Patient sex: F
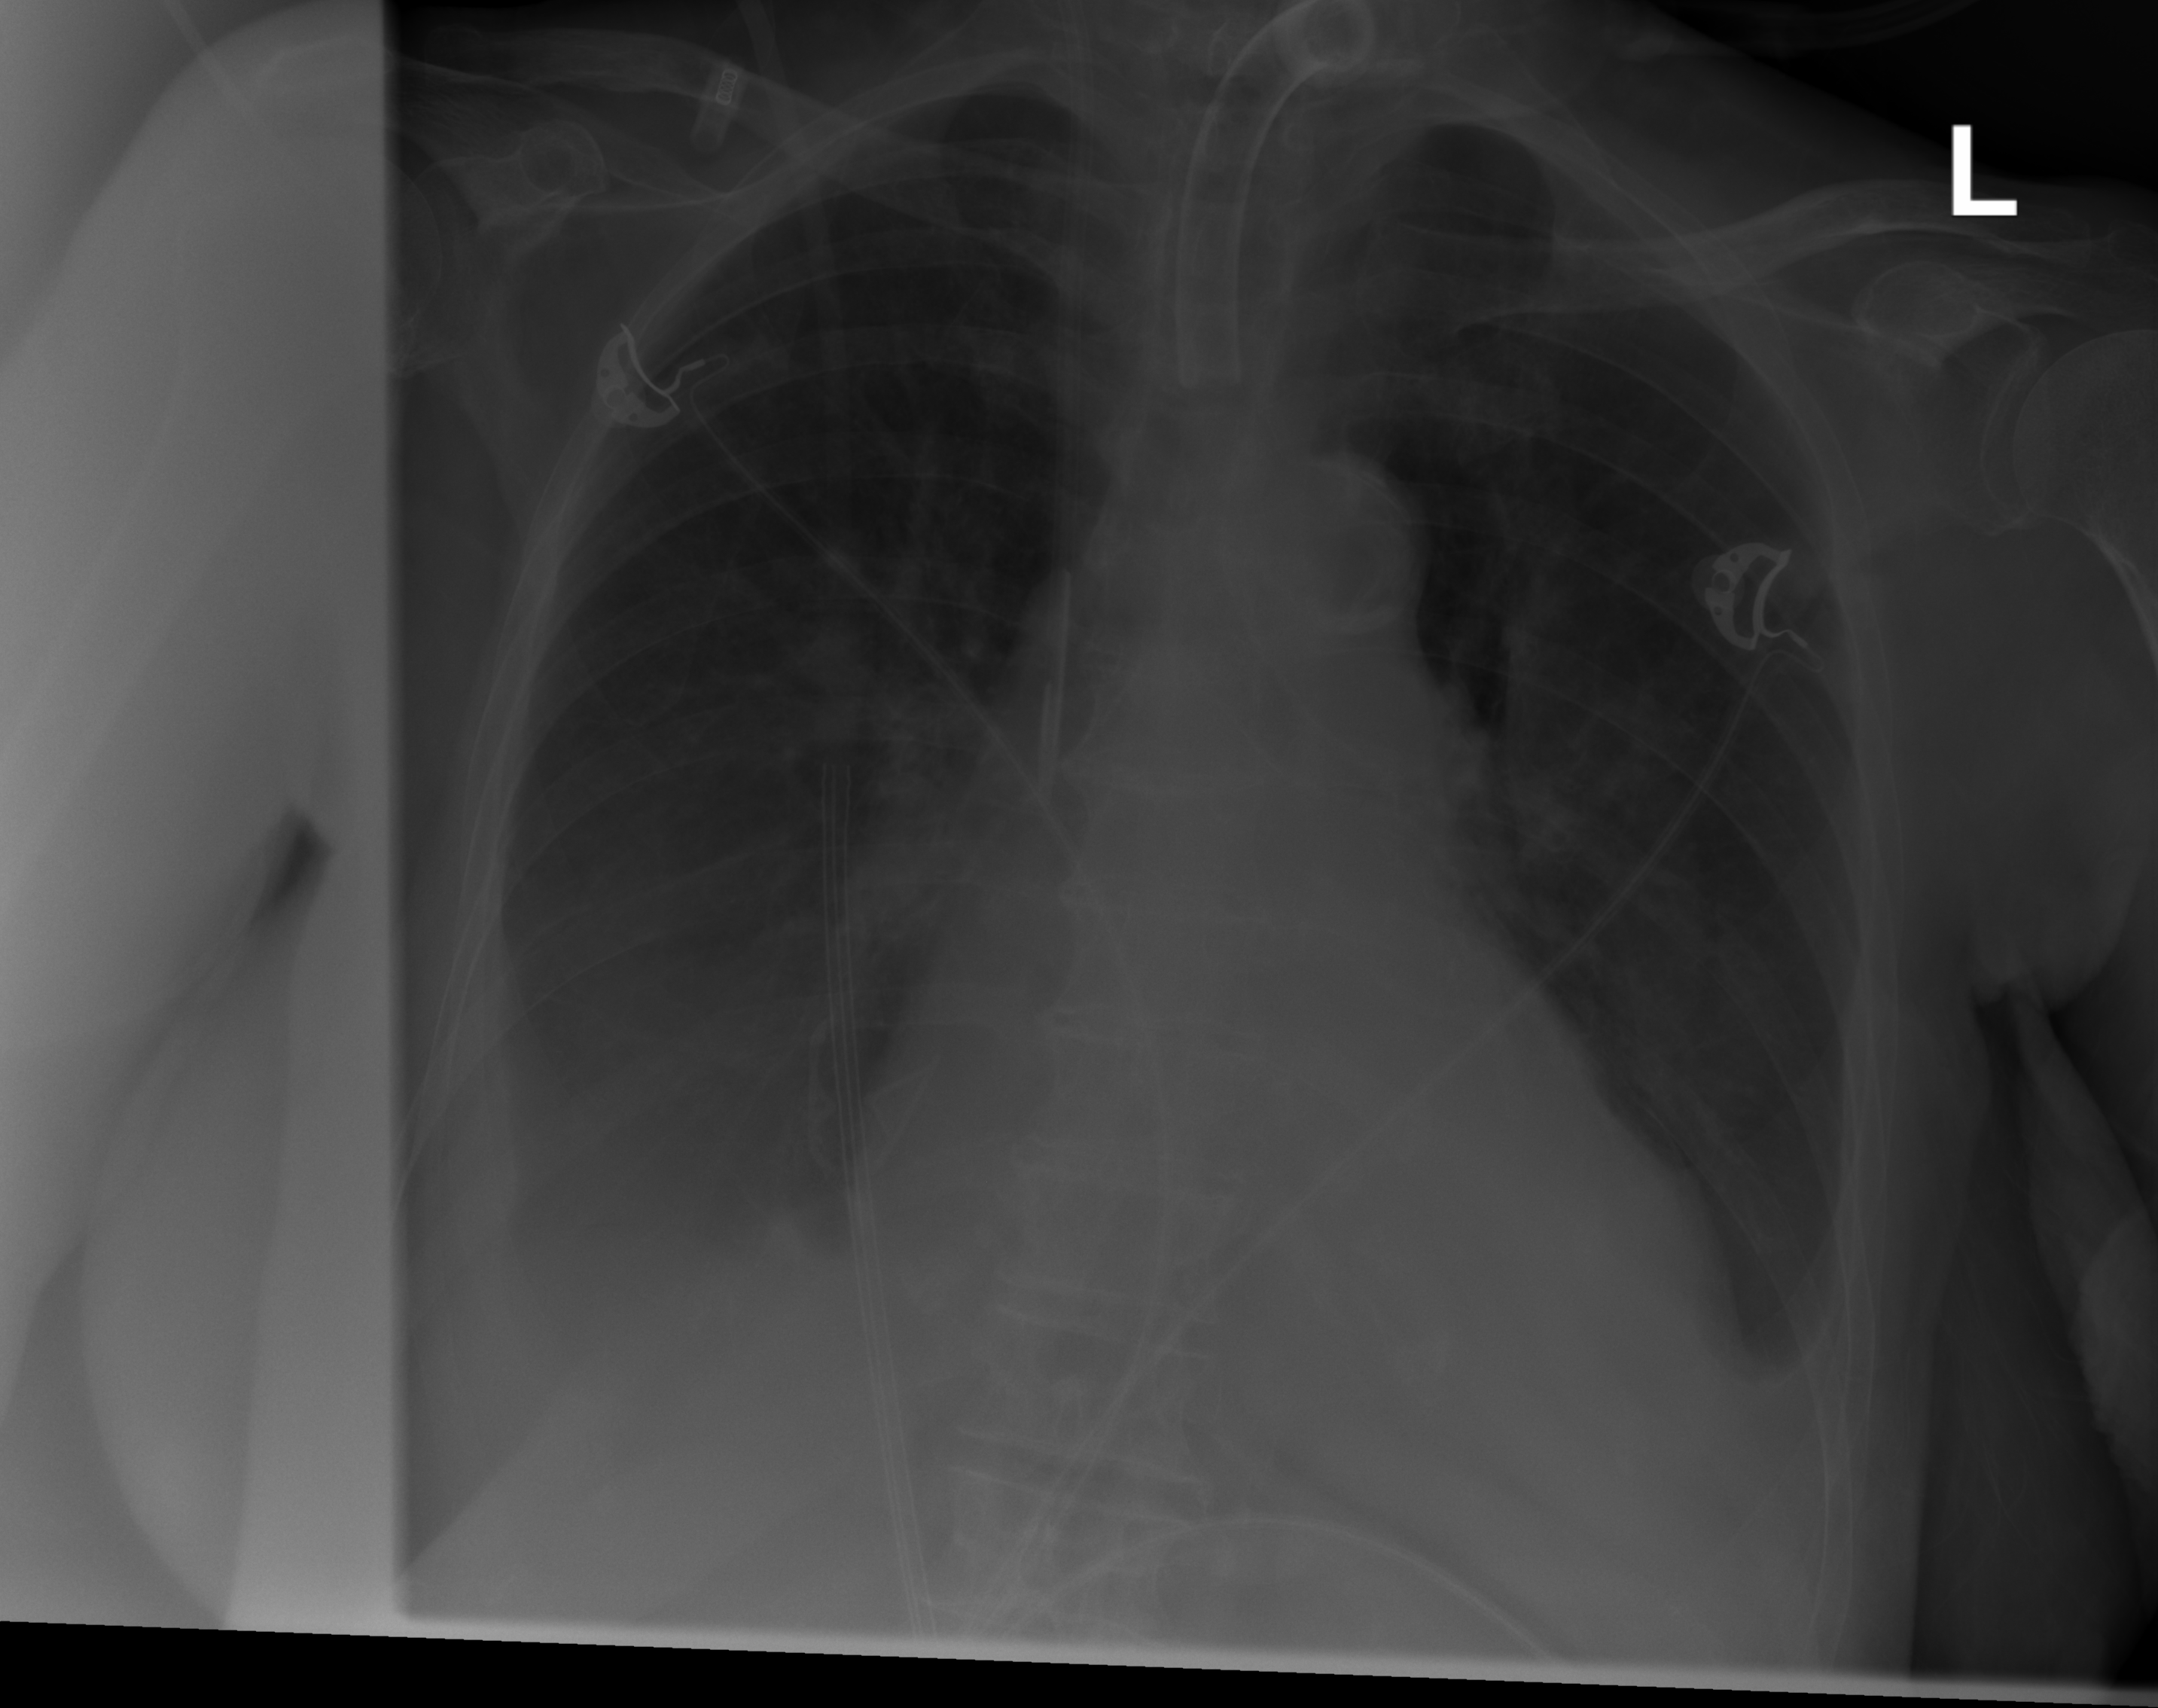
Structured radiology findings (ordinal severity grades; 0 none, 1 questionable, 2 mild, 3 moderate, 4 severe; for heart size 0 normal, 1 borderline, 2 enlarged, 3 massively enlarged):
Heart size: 2
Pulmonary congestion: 0
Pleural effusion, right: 2
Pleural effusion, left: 2
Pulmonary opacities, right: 0
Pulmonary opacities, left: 0
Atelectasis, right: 2
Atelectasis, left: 2